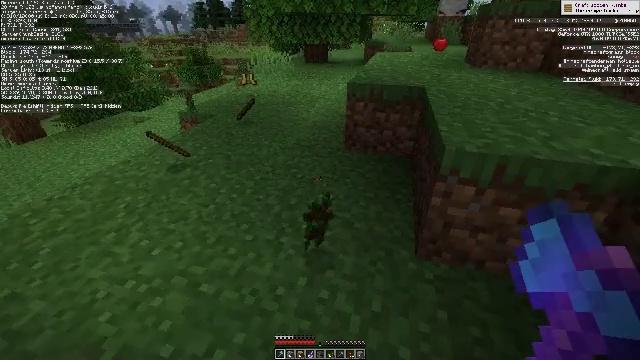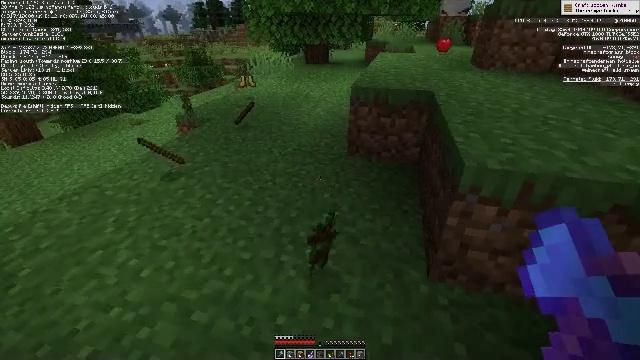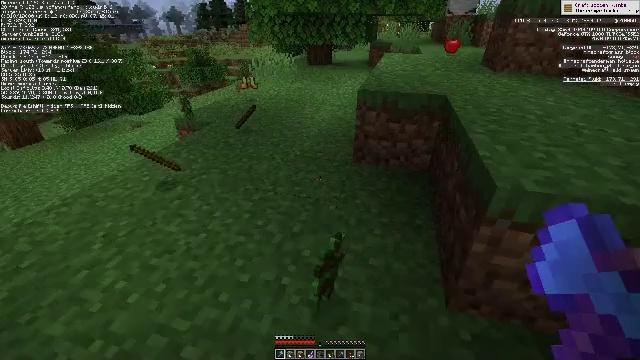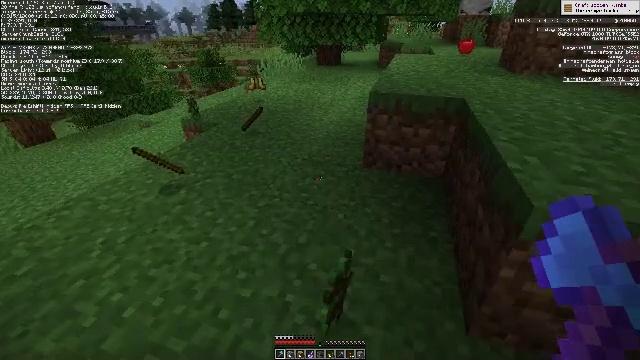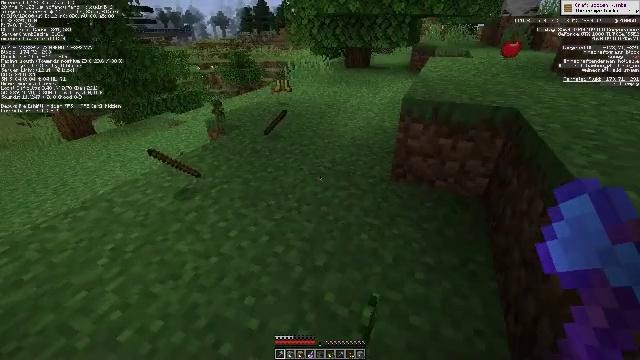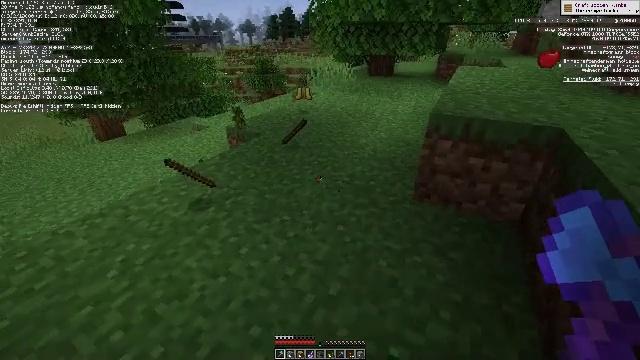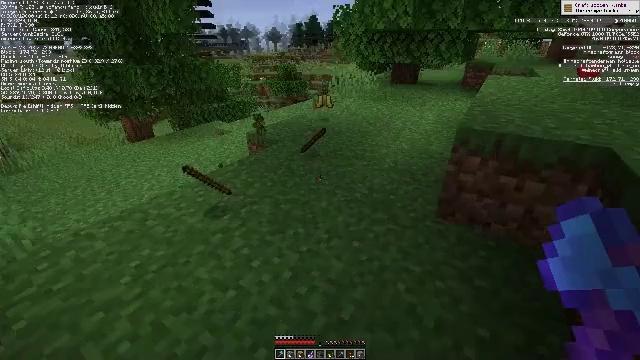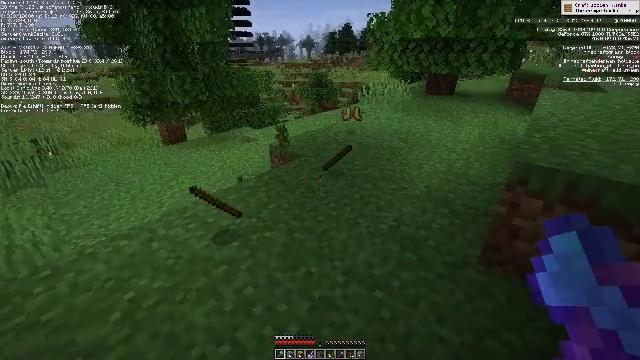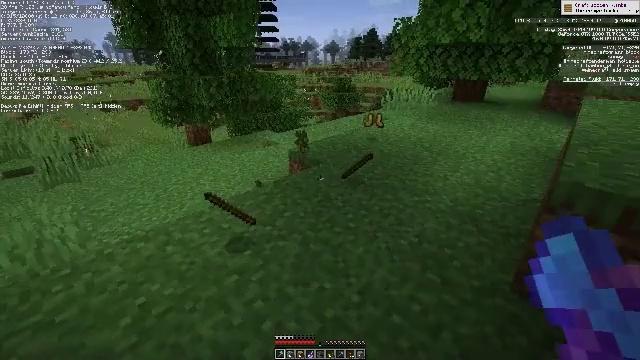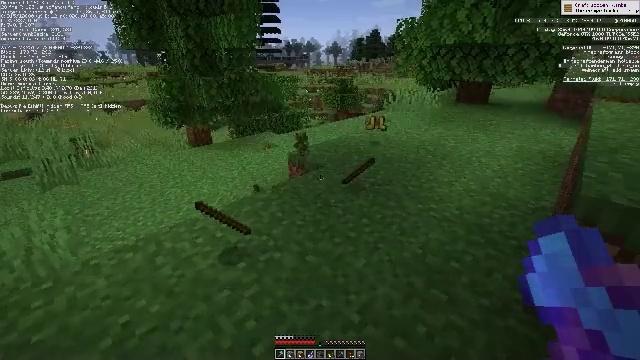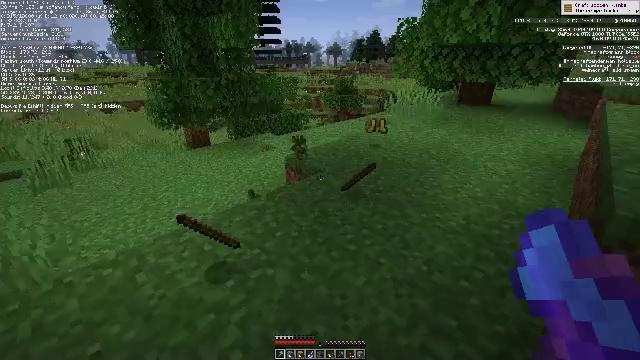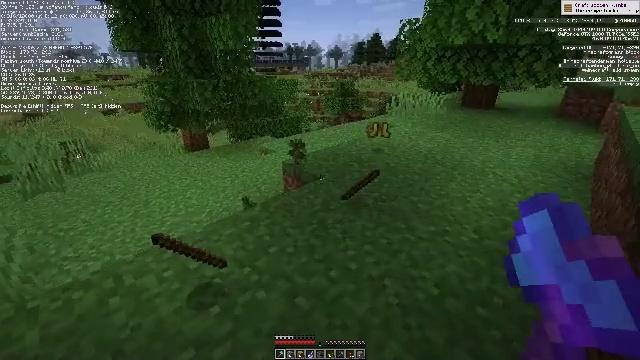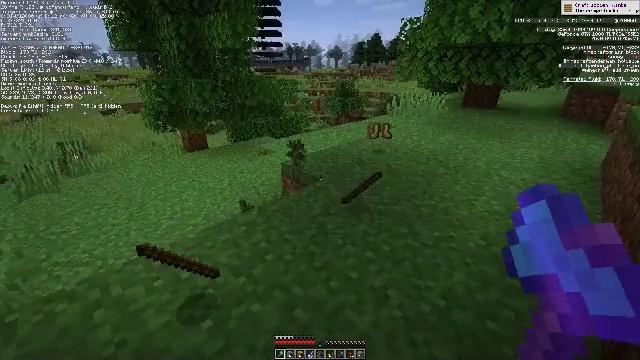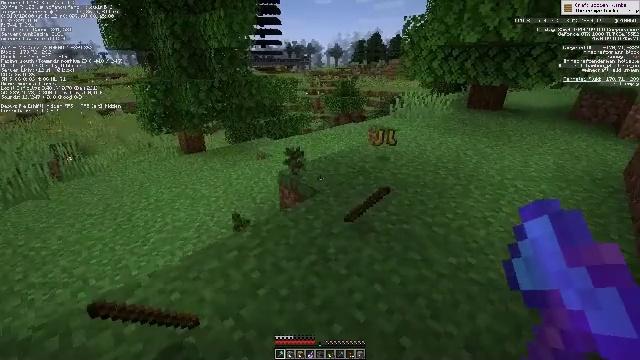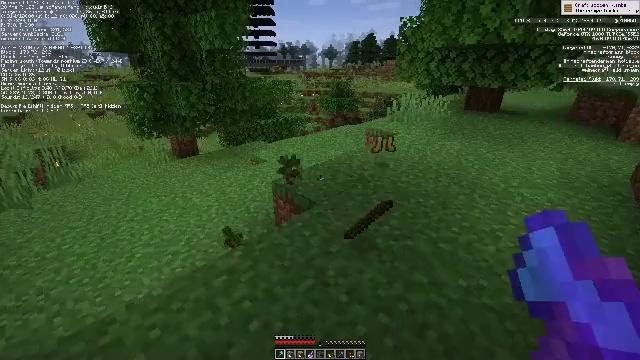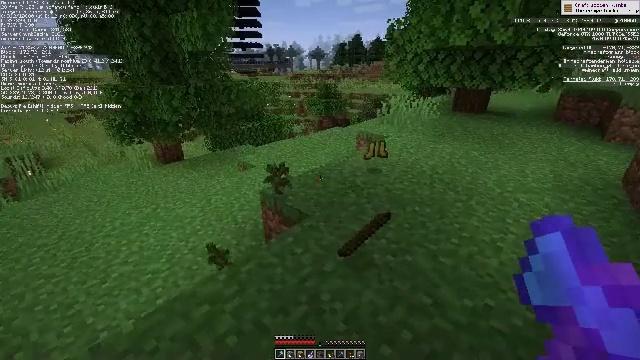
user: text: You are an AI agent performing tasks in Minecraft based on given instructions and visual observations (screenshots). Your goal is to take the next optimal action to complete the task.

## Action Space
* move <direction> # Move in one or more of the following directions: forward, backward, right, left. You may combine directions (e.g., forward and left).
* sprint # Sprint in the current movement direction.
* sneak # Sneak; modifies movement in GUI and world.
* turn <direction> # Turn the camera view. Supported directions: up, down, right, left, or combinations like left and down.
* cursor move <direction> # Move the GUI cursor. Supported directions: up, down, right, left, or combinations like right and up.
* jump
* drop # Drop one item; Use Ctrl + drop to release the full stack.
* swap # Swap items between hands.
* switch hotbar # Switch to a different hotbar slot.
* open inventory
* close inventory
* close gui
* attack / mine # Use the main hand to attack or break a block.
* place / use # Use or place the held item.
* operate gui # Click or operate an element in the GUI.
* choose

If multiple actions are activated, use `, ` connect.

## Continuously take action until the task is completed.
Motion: motion action
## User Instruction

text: Drop a blaze powder.
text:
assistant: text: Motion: move forward
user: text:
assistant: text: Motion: move forward
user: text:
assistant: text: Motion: move forward, turn left
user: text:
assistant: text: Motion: move forward, turn left
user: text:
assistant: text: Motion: move forward, turn left and up
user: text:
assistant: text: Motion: move forward, turn left and up
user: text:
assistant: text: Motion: move forward, turn left and up
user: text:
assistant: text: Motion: move forward, turn left
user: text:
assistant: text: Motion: move forward
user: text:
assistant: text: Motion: move forward
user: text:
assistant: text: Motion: move forward
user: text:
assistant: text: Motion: move forward
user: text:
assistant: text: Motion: move forward
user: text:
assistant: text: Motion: move forward, turn right
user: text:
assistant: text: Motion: move forward, turn right
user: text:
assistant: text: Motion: move forward, turn right
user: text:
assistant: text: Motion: move forward
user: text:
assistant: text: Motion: move forward
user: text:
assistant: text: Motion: move forward
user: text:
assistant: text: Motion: move forward
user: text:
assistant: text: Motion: move forward
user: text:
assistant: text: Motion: move forward
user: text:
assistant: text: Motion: move forward
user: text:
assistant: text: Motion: move forward
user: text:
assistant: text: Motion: move forward
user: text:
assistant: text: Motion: move forward
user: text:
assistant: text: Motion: move forward
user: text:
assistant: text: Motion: move forward, turn right
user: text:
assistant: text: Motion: move forward, turn right and down
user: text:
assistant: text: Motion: move forward, turn right